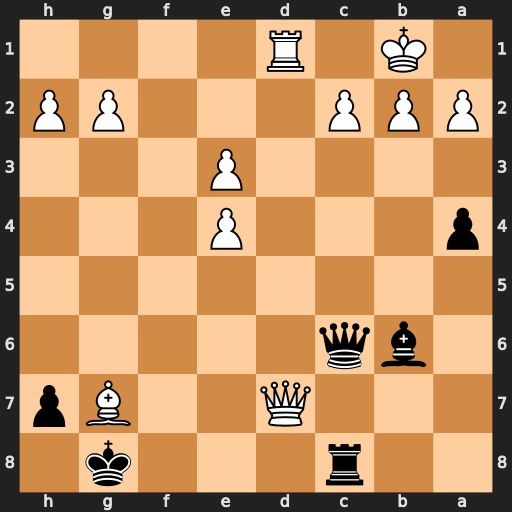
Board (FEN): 2r3k1/3Q2Bp/1bq5/8/p3P3/4P3/PPP3PP/1K1R4
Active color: b
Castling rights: -
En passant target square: -
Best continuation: Qxc2+ Ka1 Qc1+ Rxc1 Rxc1#